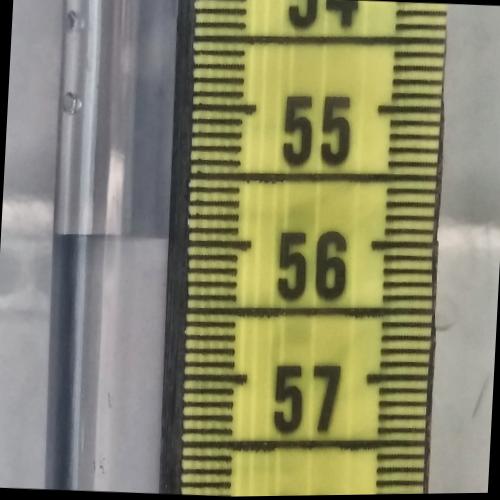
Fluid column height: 56.0 cm